Question: Is there some trick that you can use with CSS to get %-sized elements scale towards their own center, rather than towards the corner?
Constraints:
- -
Here's an image that will hopefully help illustrate the issue:

As far as I can tell there's no solution for this other than doing it with JavaScript.
Note that I'm only looking for pure HTML/CSS solutions without using any JS for this question (although if you know a JS library for this, please do leave a comment).
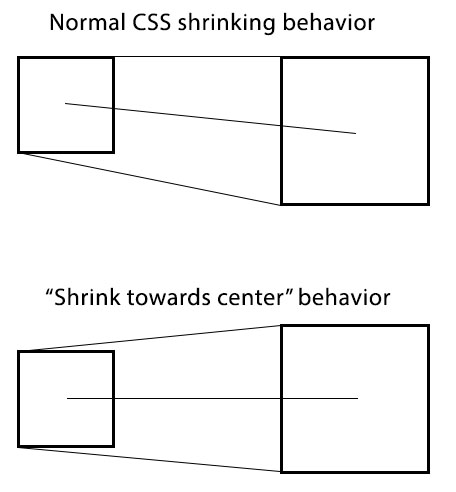
Answer: Do you mean like <URL>
'''
.positioner {
position: absolute;
top: 50%;
left: 50%;
width: 25%;
padding-bottom: 25%;
}
.box {
background-color: purple;
position: absolute;
top: -50%;
left: -50%;
width: 100%;
padding-bottom: 100%;
}
'''
It uses a wrapper DIV where the top left corner is absolutely positioned to where you want on the page. Then you adjust the center of your actual DIV on that TL corner. The size of the box is scaled to the outer.
'''
<div class="positioner">
<div class="box"></div>
</div>
'''
If you can confirm that this is what you mean, we can next get it working with content. See <URL>.
Or using translate: <URL>